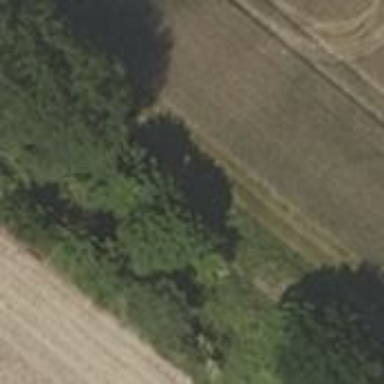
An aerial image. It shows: Row of deciduous broadleaved trees.